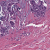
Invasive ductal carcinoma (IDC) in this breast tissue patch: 1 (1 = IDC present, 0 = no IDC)